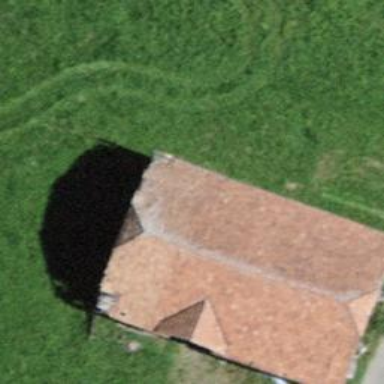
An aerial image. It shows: Rural barn.